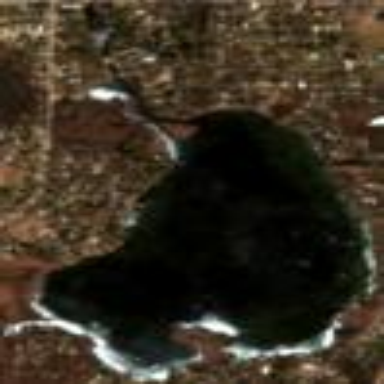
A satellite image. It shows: Lake with natural water.